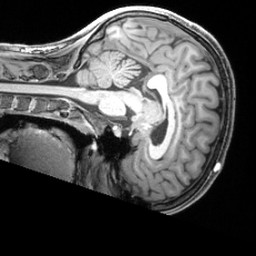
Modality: T1w
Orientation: sagittal